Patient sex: M
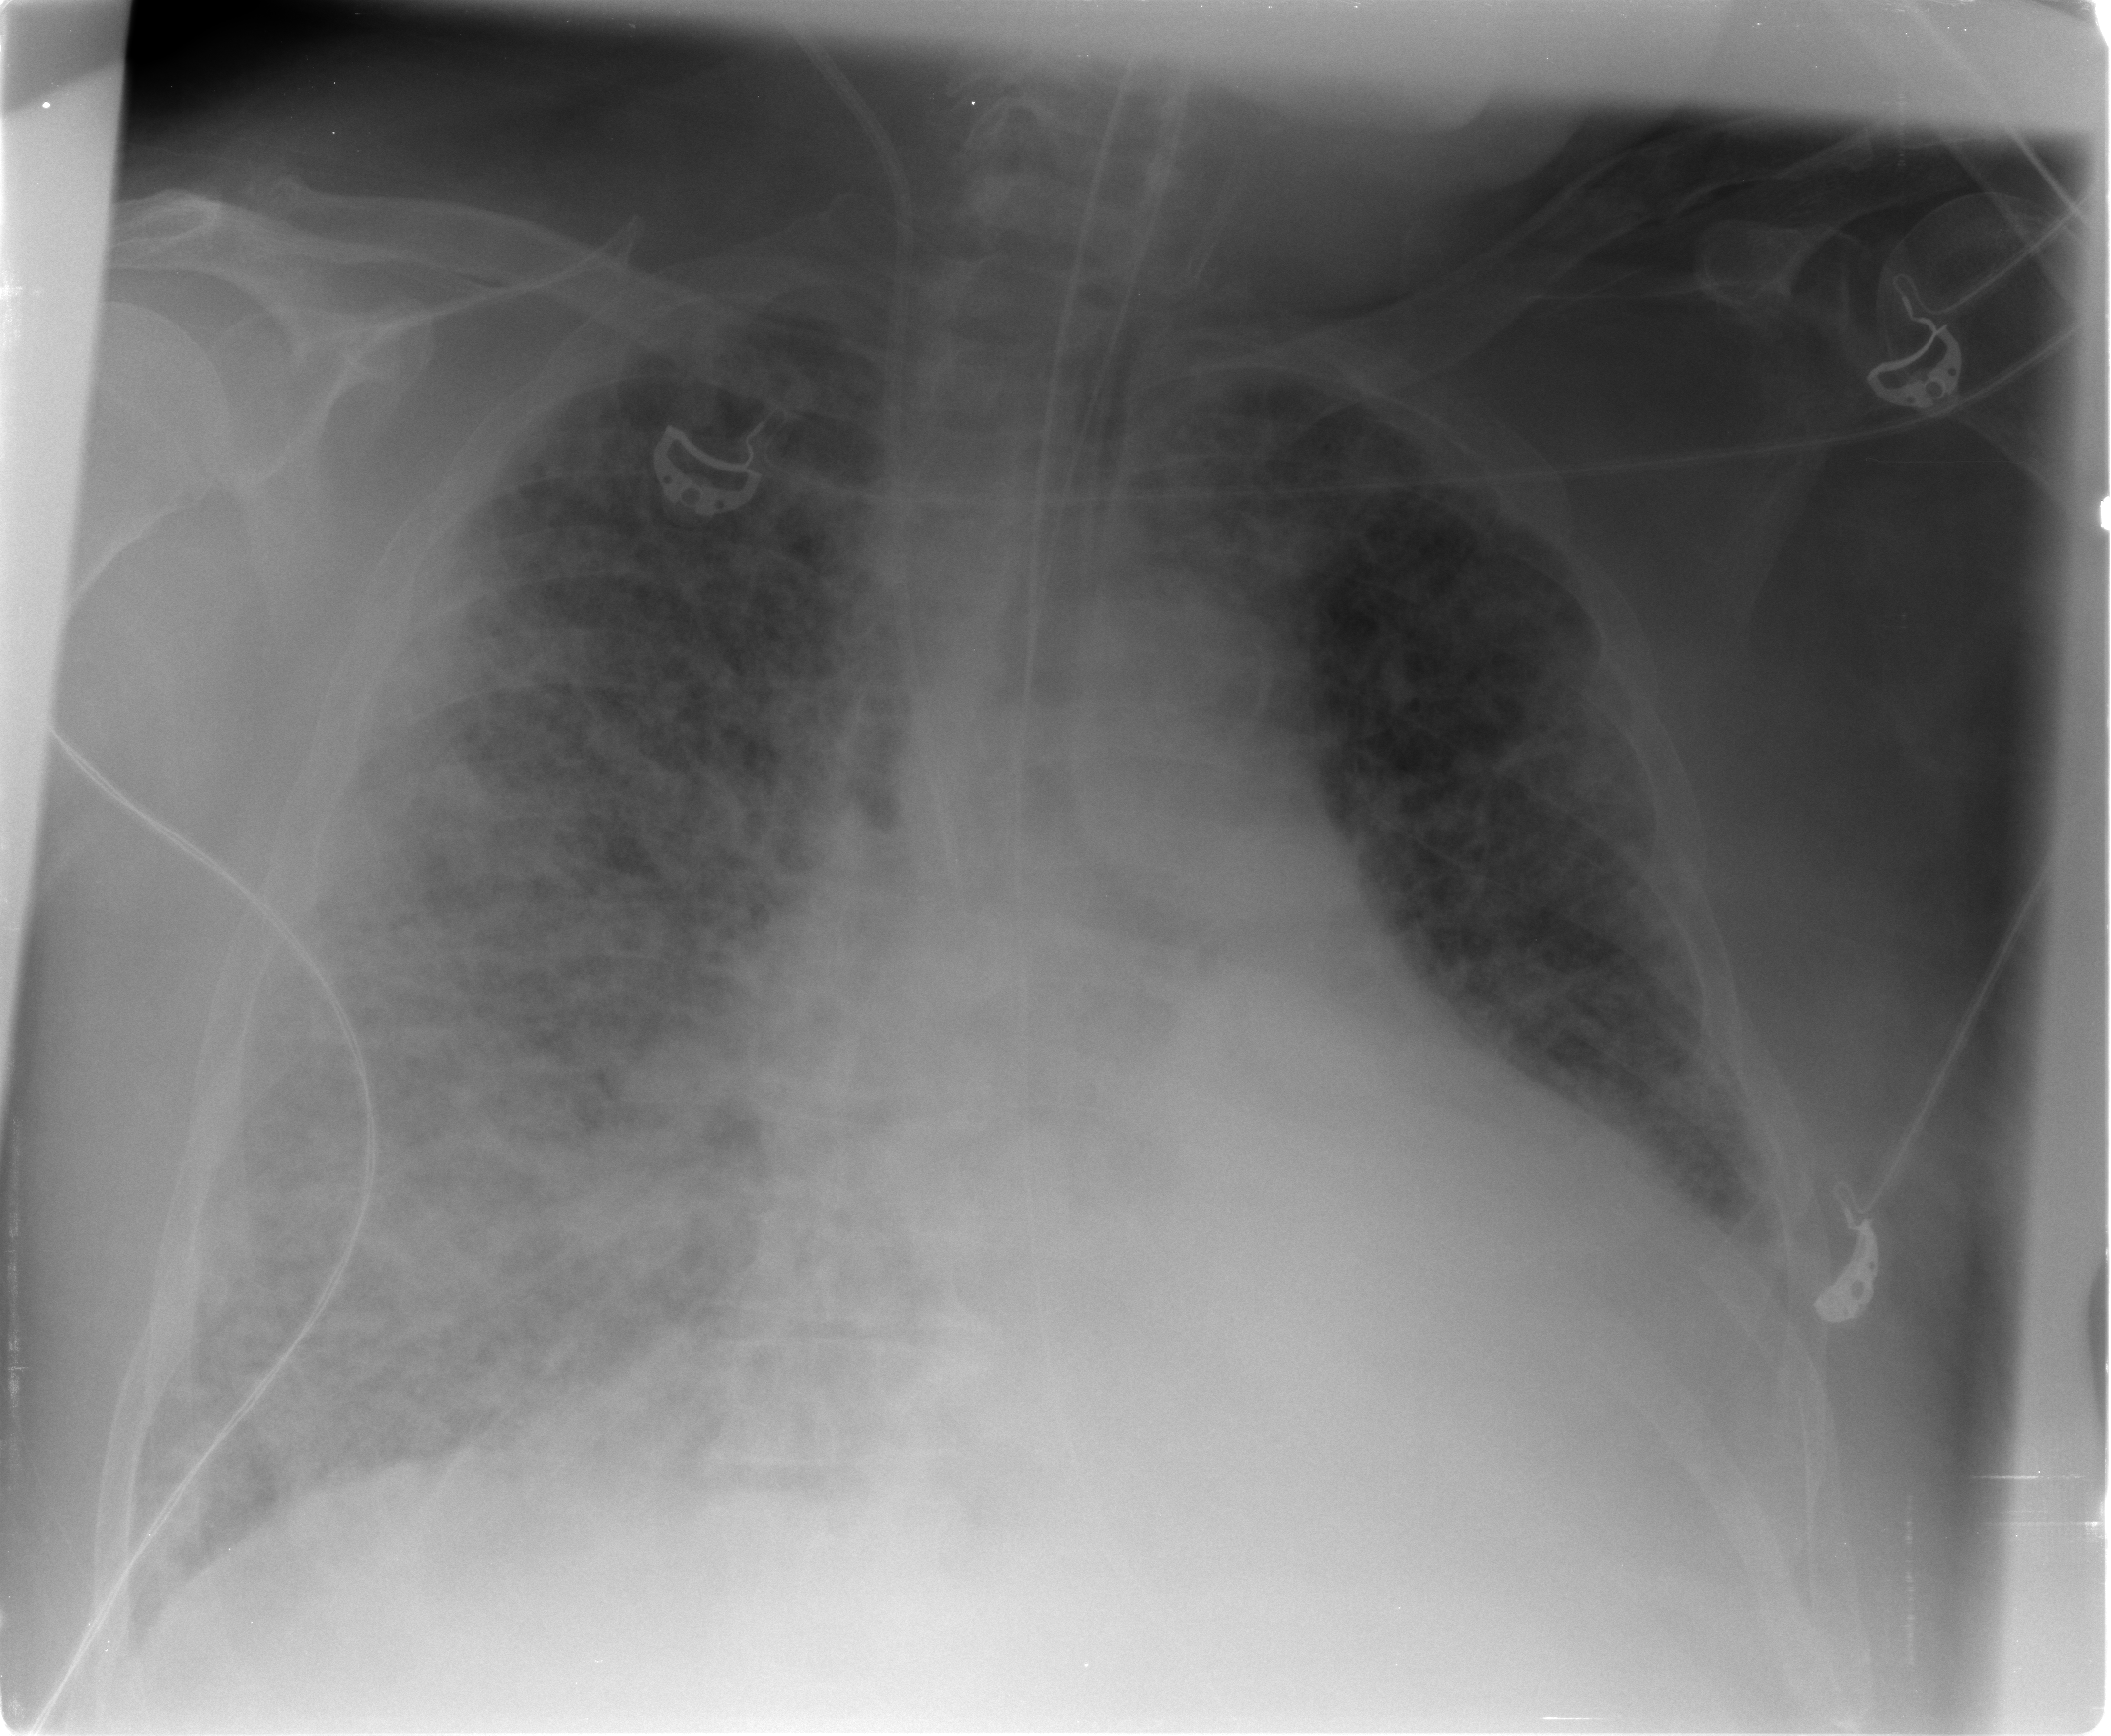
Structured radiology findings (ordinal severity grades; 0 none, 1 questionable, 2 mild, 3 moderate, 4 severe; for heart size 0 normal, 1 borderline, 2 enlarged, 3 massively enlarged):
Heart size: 2
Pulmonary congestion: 3
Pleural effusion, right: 1
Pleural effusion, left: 1
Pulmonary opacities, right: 3
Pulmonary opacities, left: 3
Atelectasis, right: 3
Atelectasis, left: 3